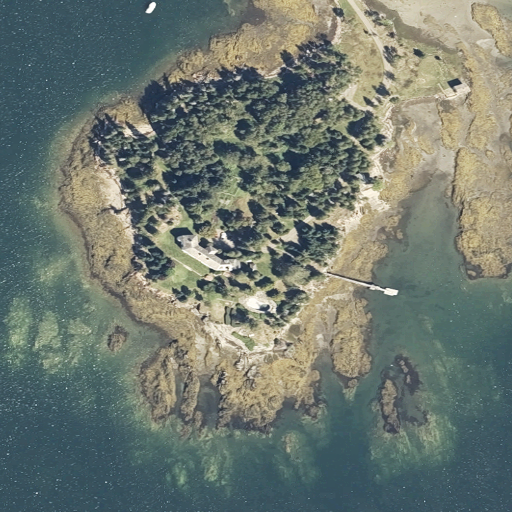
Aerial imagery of cape in Maine named Keller Point containing open water, herbaceous wetlands, evergreen forest, low intensity development, shrub, open development, woody wetlands, and barren land